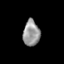
Tissue: skin
Cell type: Others
Senescence score: 0.7781
Nuclear area (px): 419
Mean DAPI intensity: 152.446